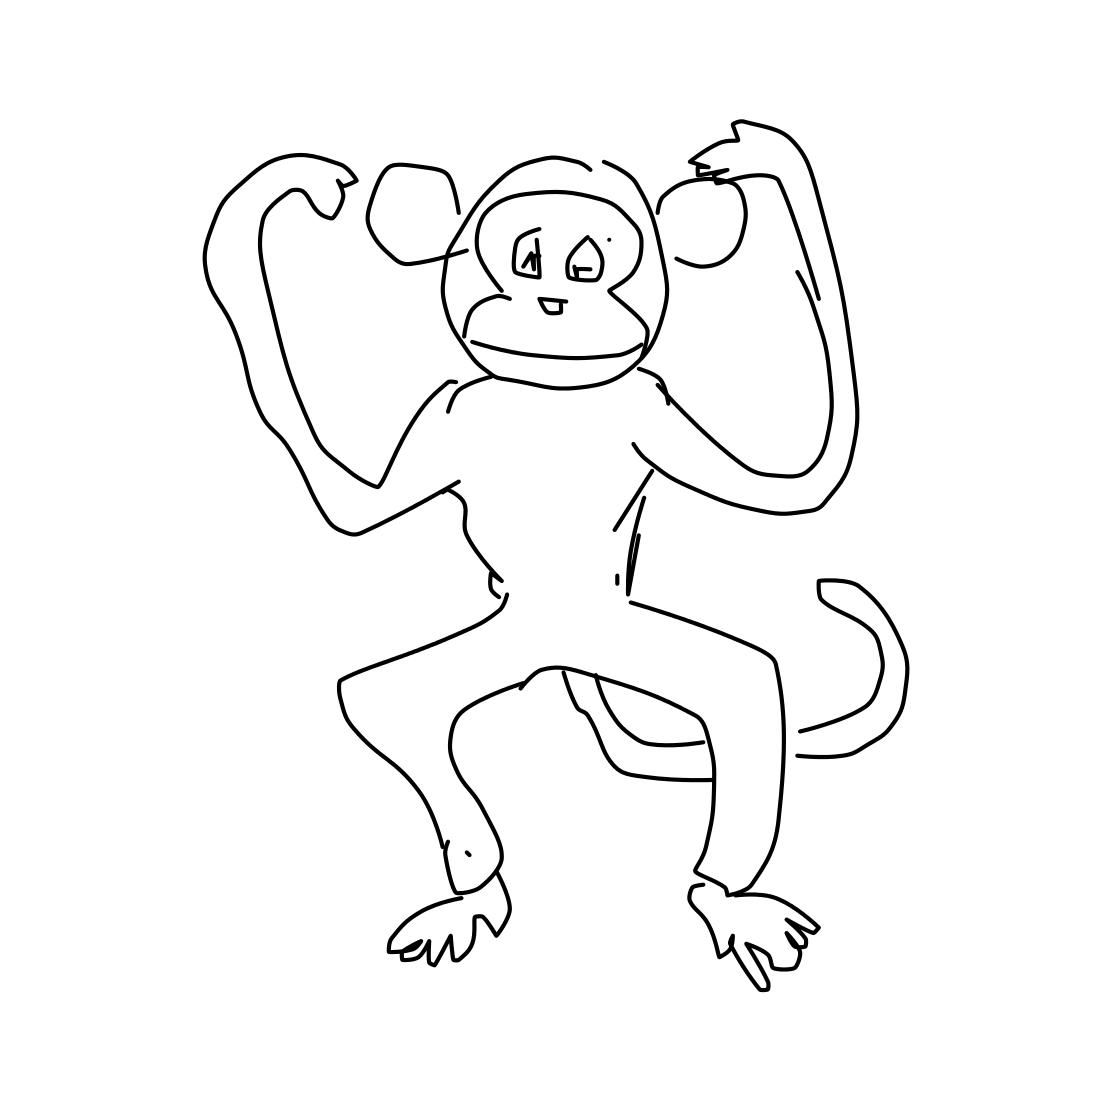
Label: monkey